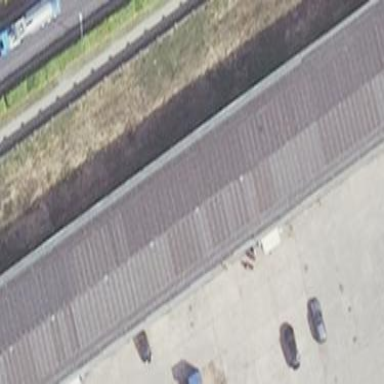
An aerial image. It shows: Industrial building.